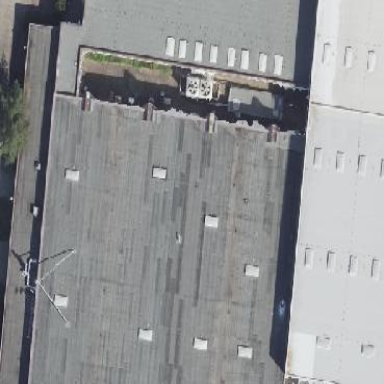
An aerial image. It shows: Warehouse.